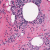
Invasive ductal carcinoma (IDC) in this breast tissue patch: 0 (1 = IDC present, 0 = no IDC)